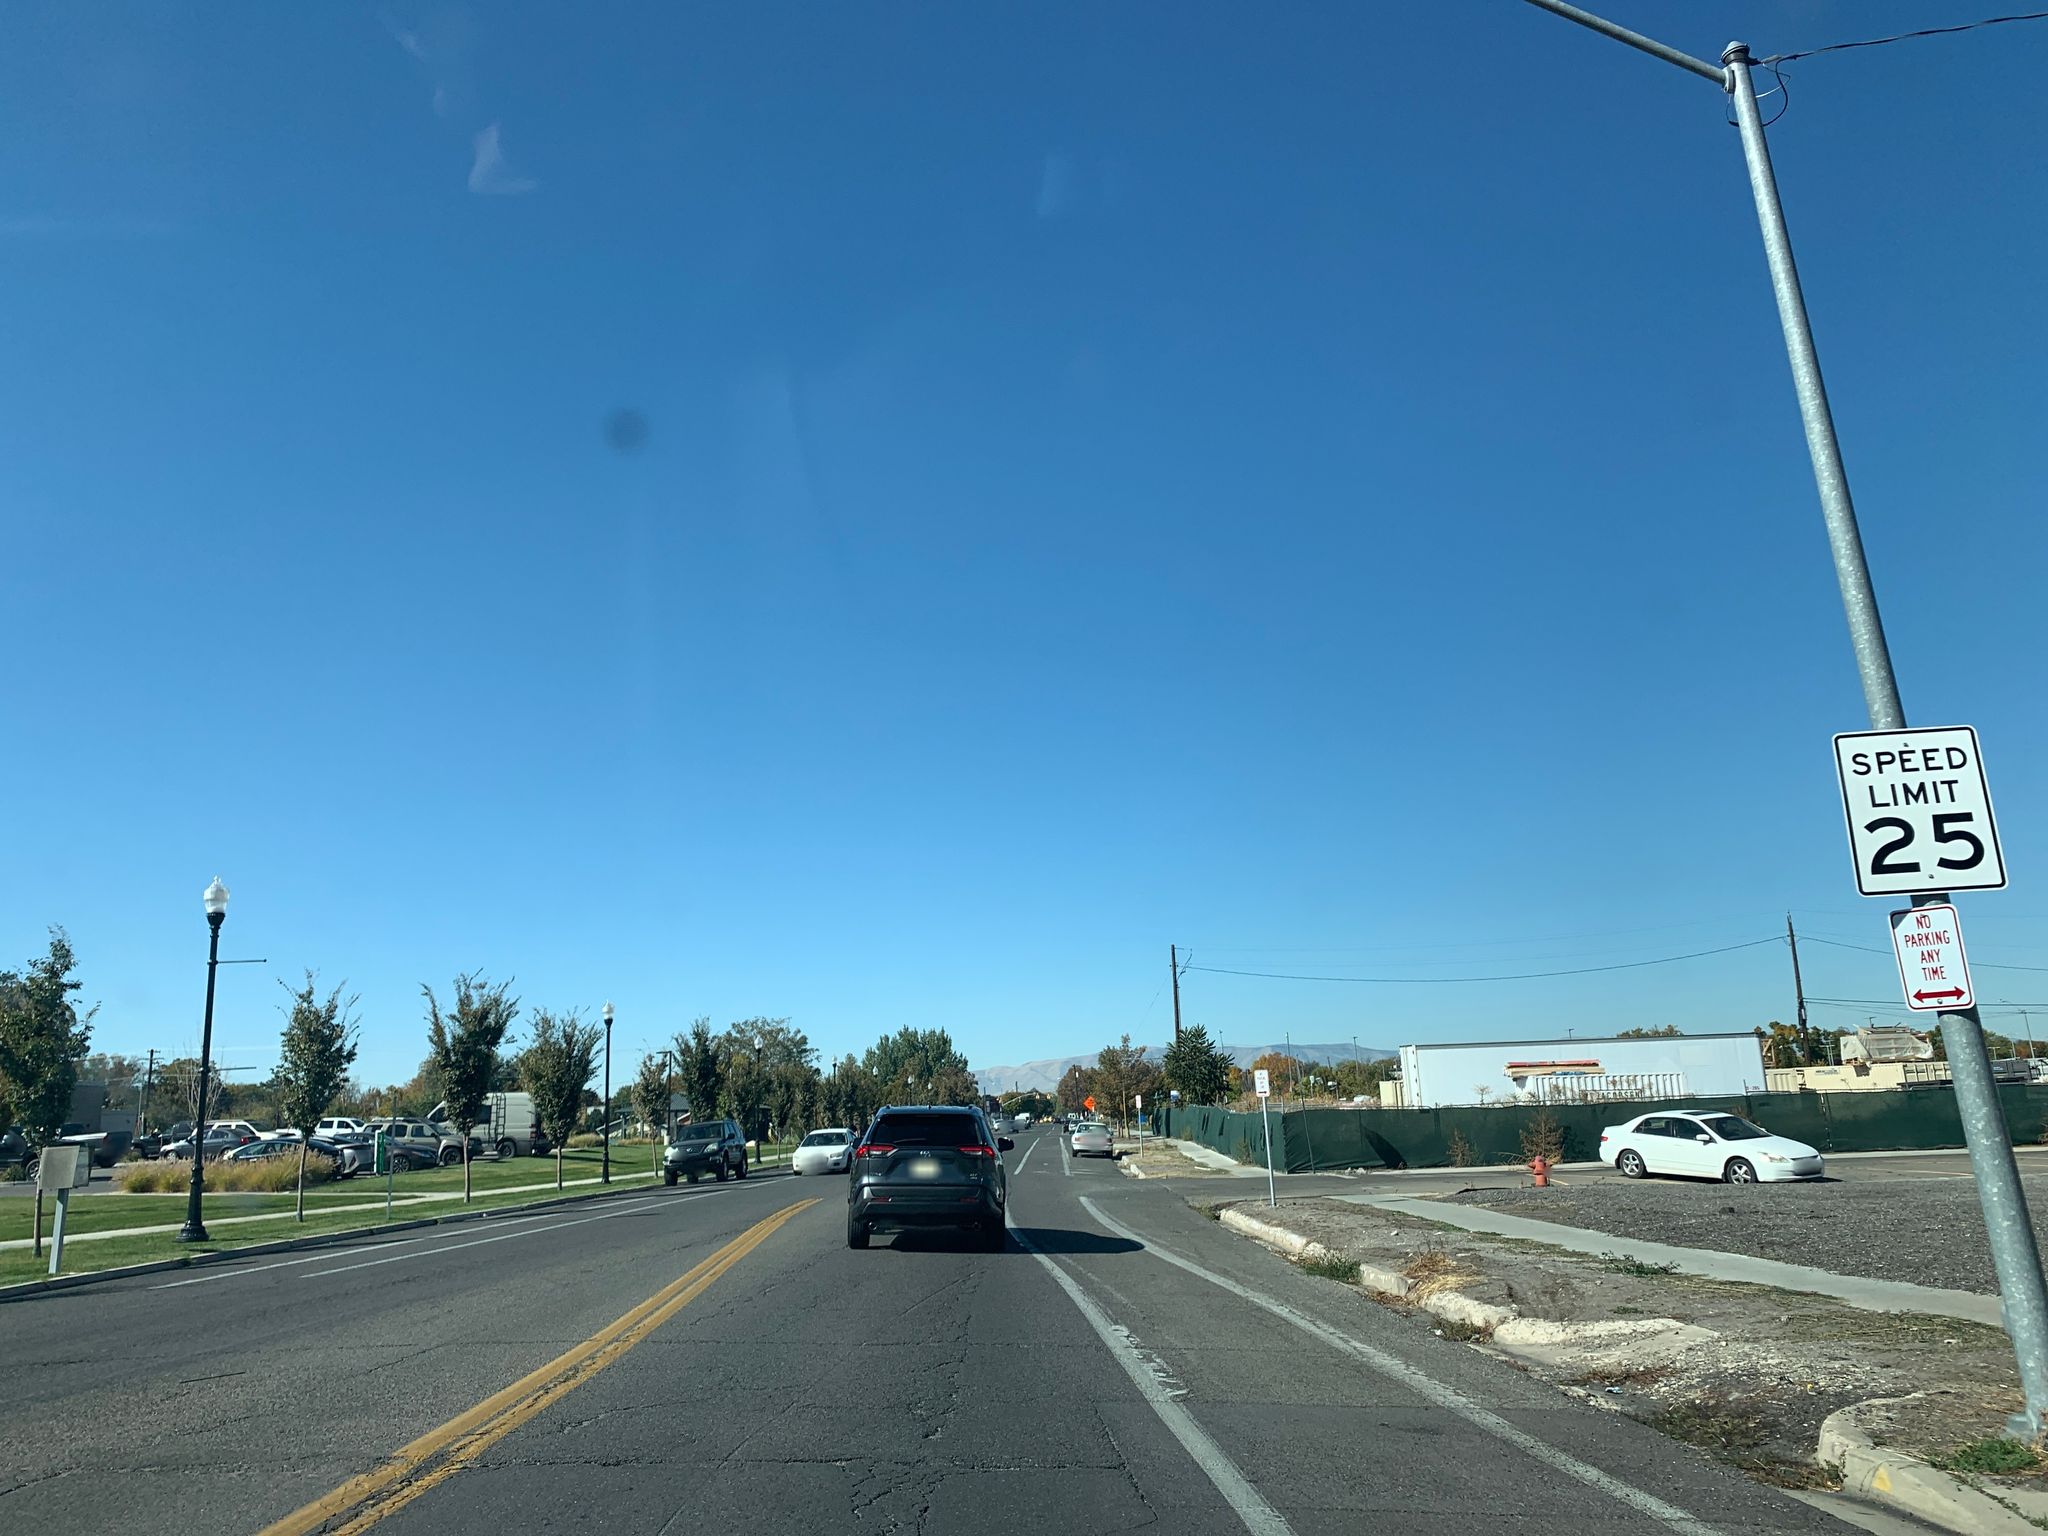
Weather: clear
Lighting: day
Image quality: good
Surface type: driving surface
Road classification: footway
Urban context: urban centre
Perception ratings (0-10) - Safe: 2.56, Lively: 1.9, Beautiful: 1.71, Boring: 5.42, Depressing: 7.62, Wealthy: 2.17